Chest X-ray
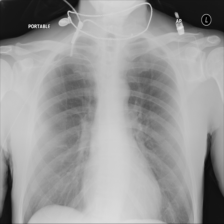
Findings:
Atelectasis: negative
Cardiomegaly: negative
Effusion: negative
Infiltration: negative
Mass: negative
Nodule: negative
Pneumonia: negative
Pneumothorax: negative
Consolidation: negative
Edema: negative
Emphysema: negative
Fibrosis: negative
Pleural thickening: negative
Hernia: negative